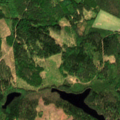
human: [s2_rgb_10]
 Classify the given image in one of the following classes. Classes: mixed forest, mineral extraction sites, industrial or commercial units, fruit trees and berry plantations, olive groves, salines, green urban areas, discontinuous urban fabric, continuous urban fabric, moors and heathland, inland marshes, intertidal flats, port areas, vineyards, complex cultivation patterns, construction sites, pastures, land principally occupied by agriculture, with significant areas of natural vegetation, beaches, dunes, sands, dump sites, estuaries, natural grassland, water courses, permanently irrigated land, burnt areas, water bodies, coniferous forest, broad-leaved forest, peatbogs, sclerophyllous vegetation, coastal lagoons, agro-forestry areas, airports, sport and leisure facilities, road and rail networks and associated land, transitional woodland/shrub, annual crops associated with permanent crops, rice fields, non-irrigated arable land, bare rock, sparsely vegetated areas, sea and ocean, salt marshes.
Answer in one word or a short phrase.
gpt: broad-leaved forest, coniferous forest, mixed forest, transitional woodland/shrub